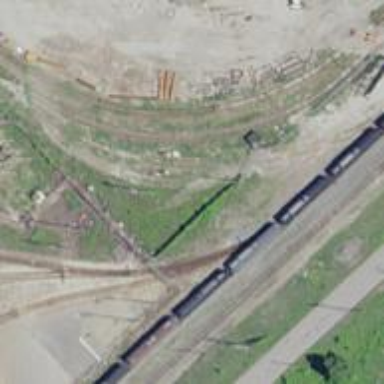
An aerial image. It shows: Disused railway spur line.